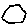
Label: hexagon